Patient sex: M
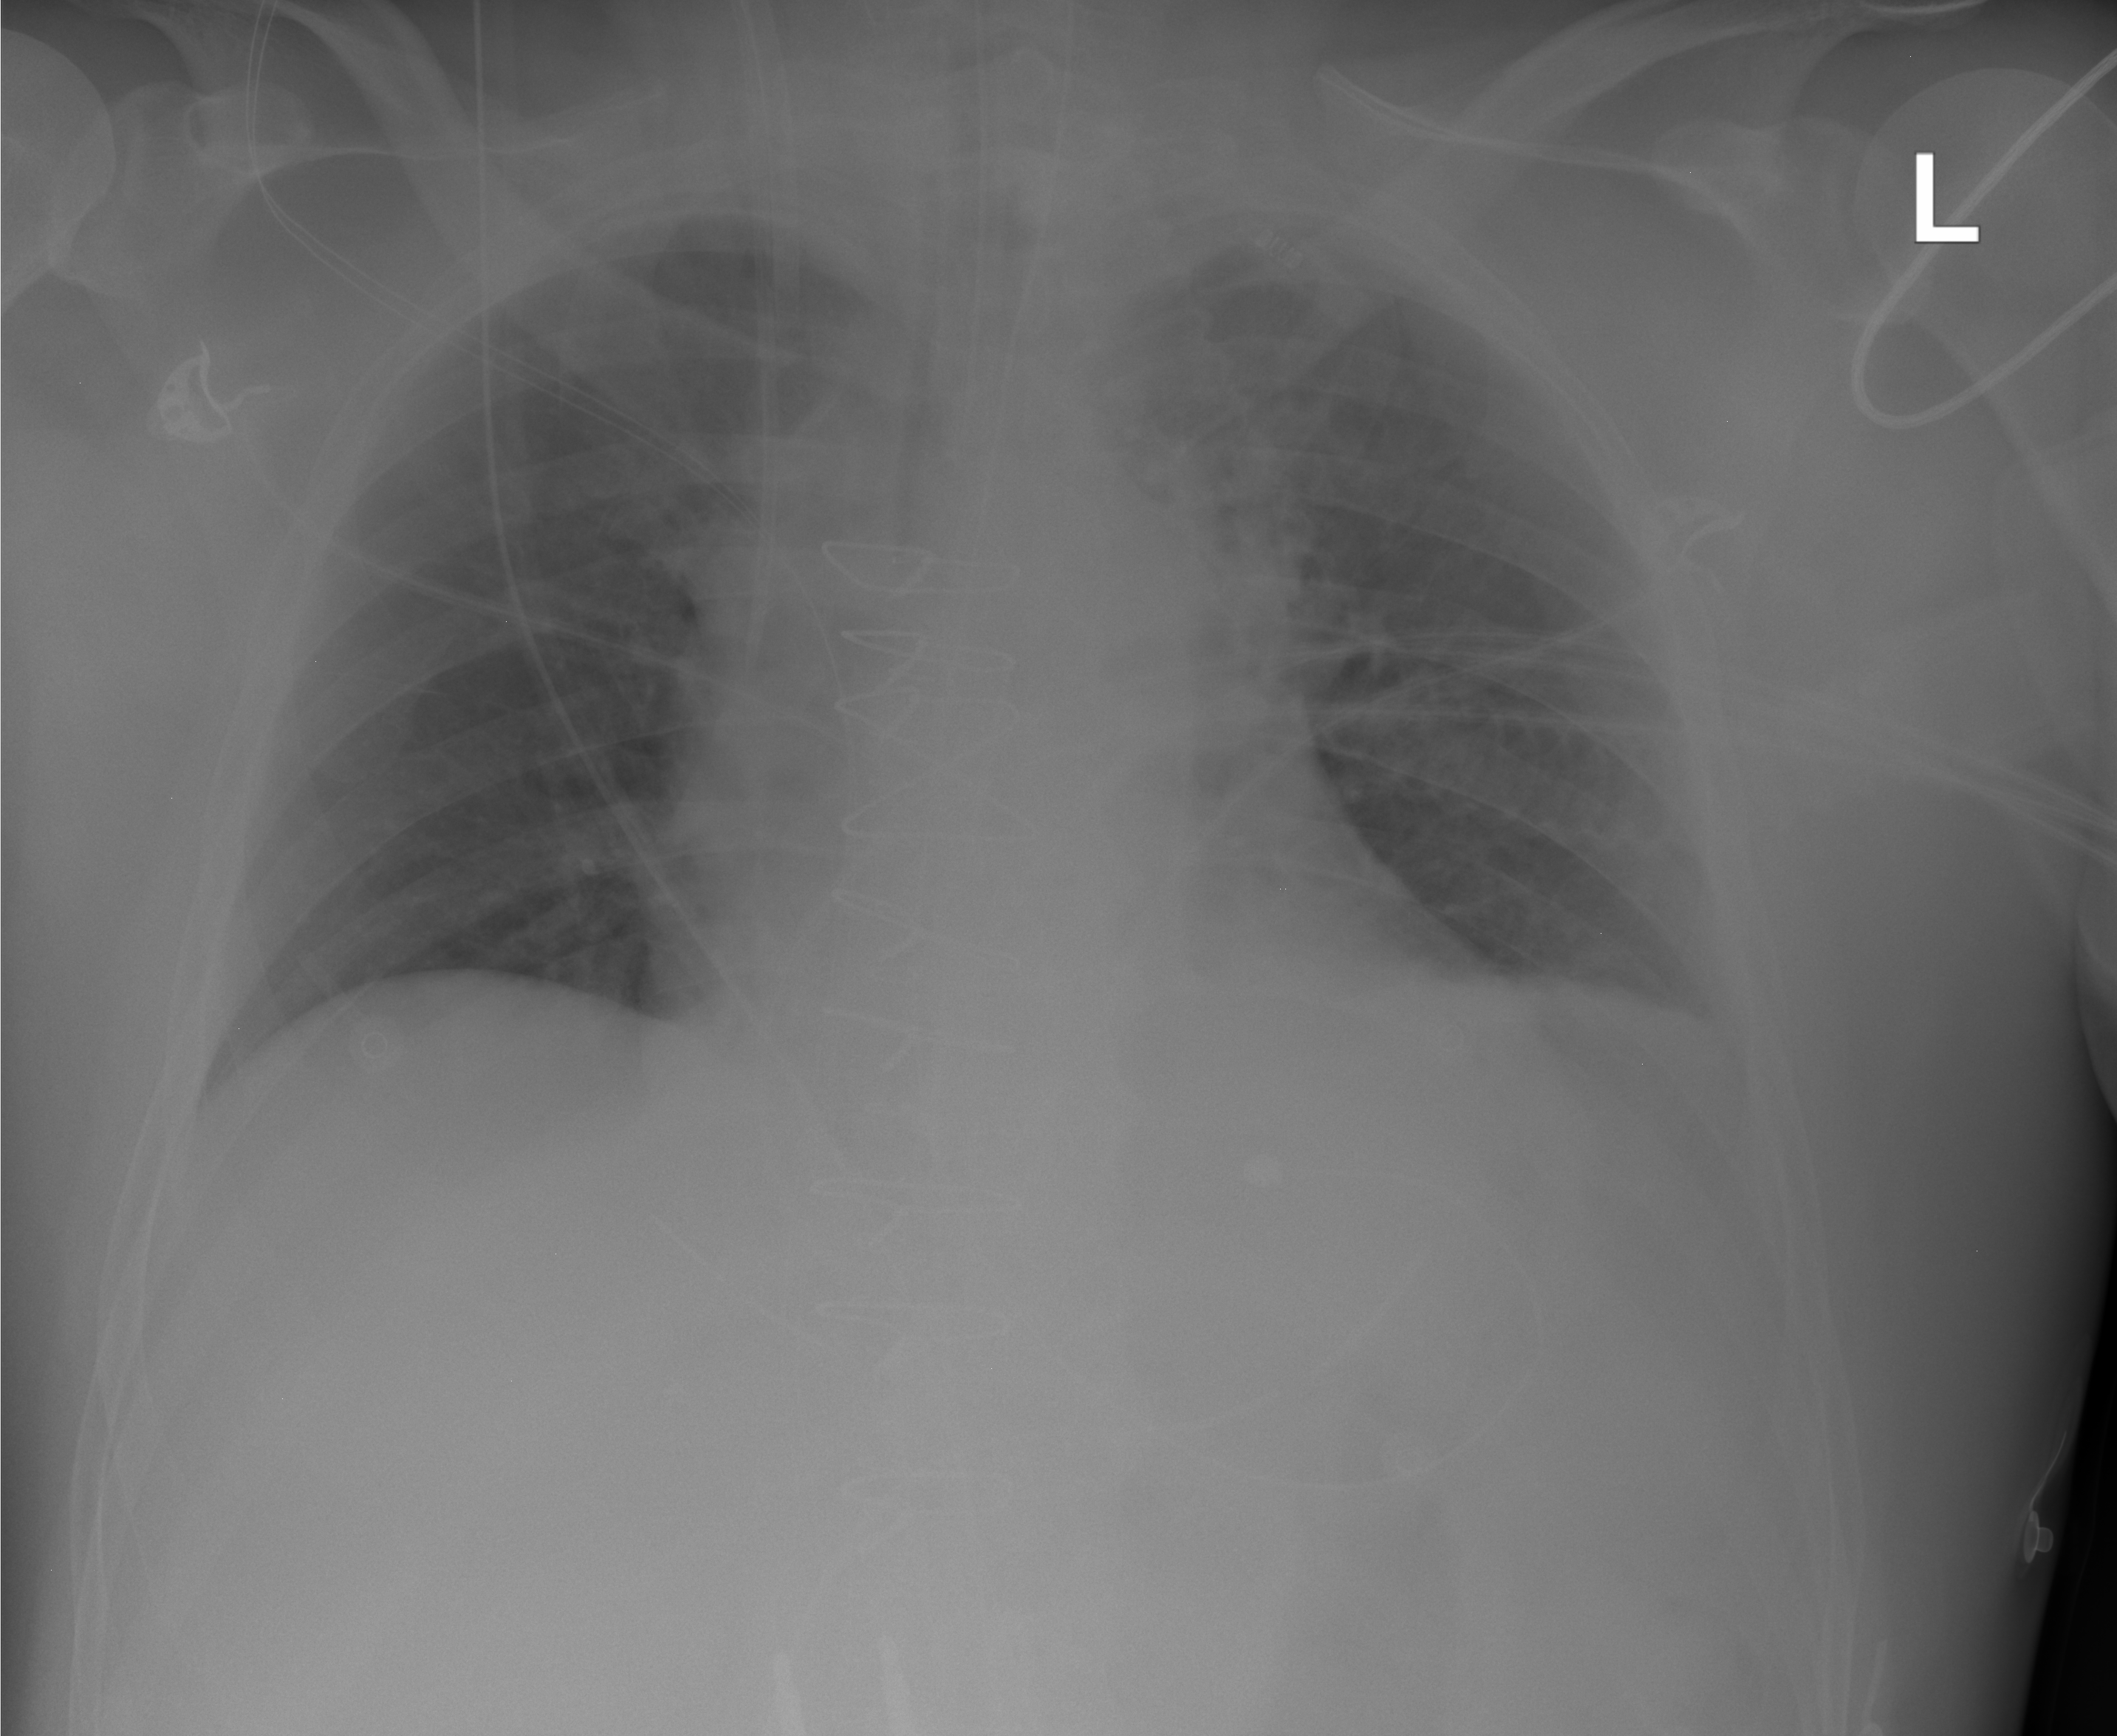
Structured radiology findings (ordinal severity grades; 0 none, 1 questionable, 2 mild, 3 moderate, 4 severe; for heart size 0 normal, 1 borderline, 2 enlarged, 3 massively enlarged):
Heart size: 2
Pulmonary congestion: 0
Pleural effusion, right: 0
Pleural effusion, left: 2
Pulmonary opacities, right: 0
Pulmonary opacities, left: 0
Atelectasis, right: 0
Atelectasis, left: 2